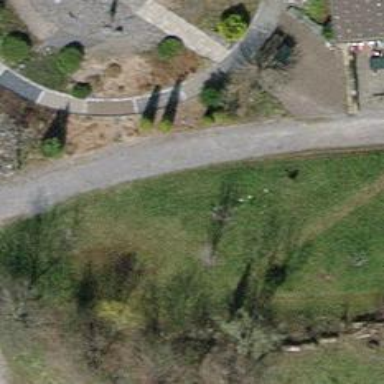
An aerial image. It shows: Compacted footway.